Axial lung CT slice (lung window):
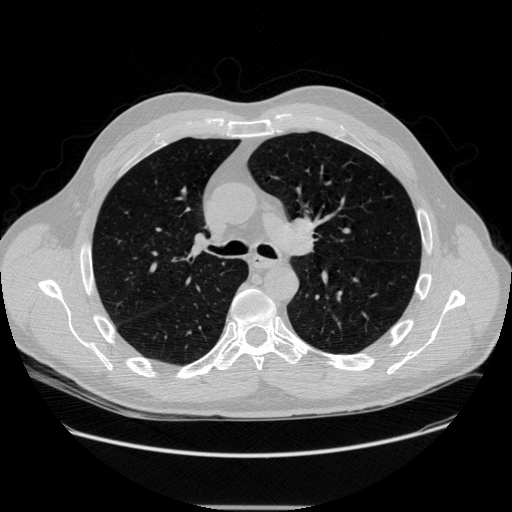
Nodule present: no